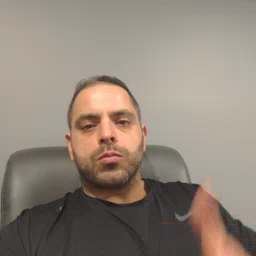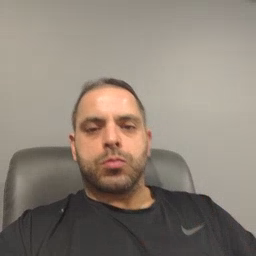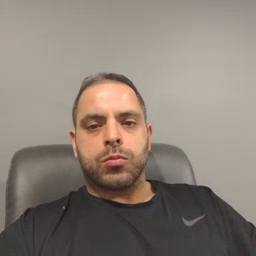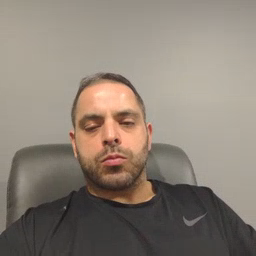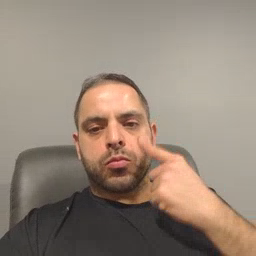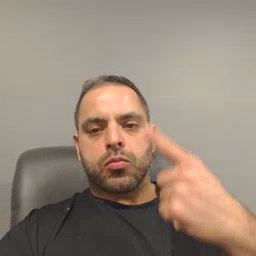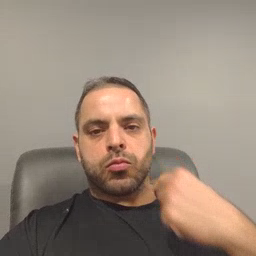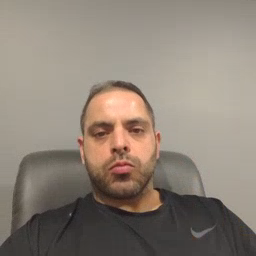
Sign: cry